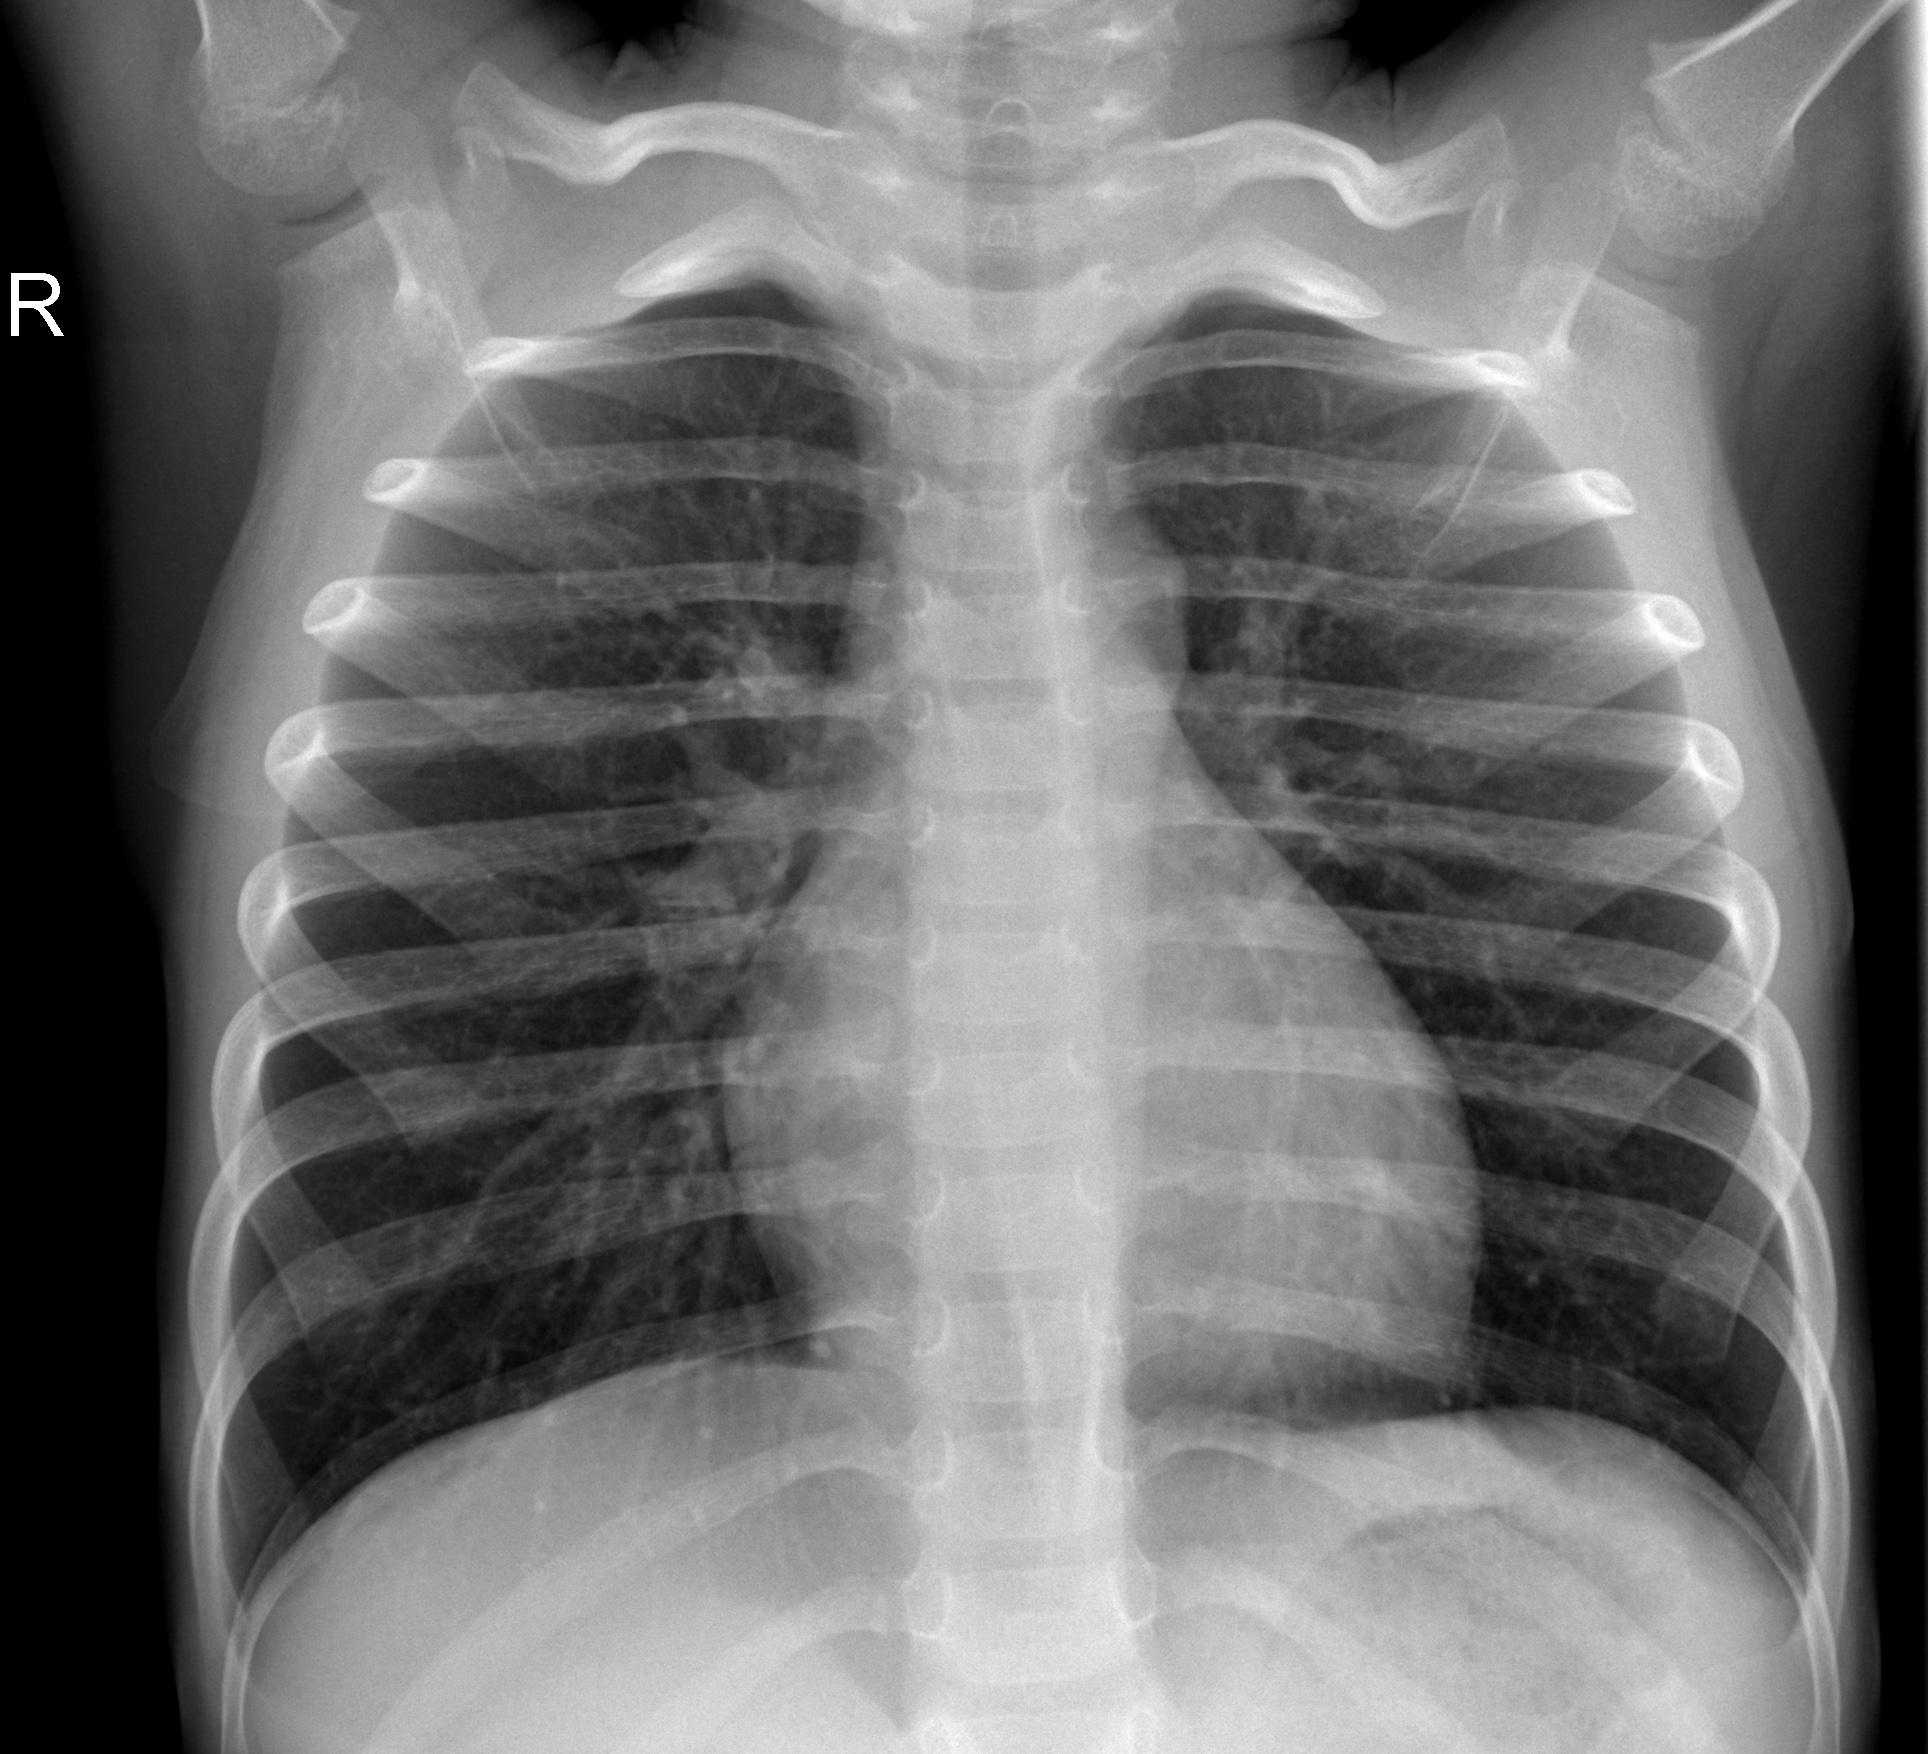
Diagnosis: NORMAL